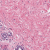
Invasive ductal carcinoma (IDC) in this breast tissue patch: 0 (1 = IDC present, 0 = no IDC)